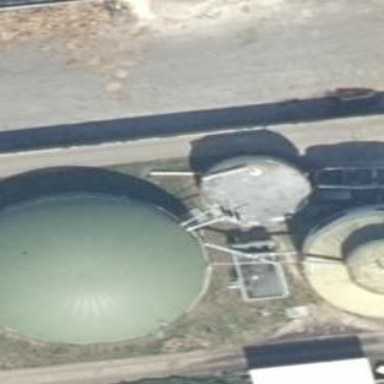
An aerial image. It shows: Silo.